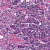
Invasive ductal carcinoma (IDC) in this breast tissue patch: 1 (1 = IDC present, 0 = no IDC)